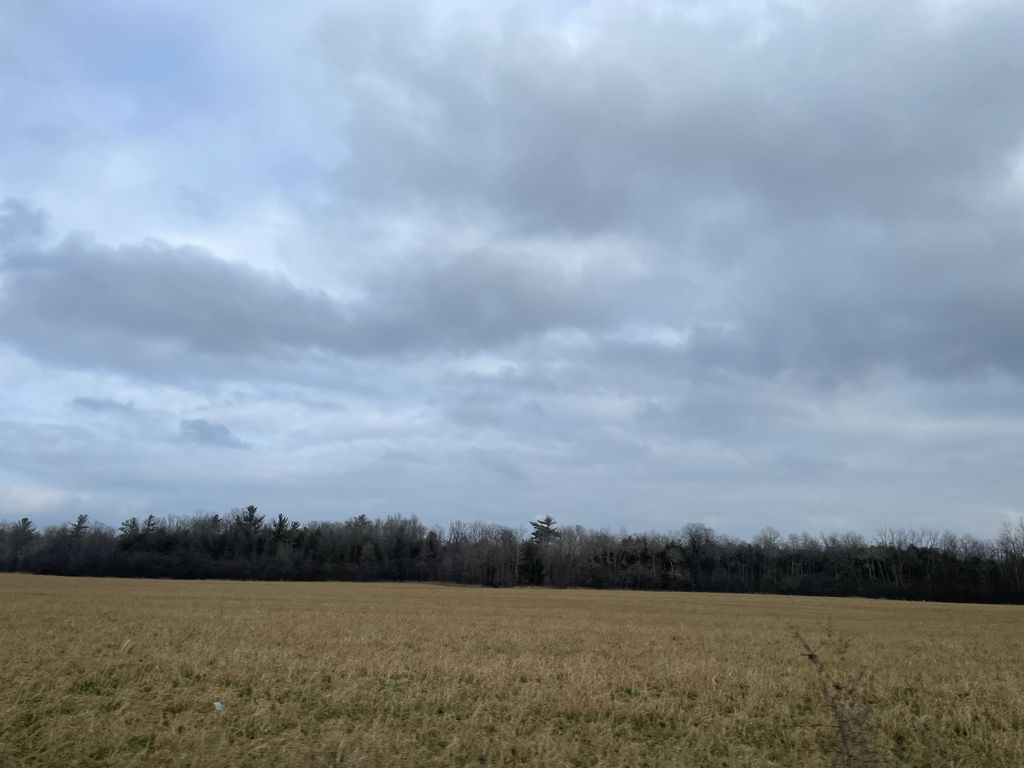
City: kitchener-waterloo